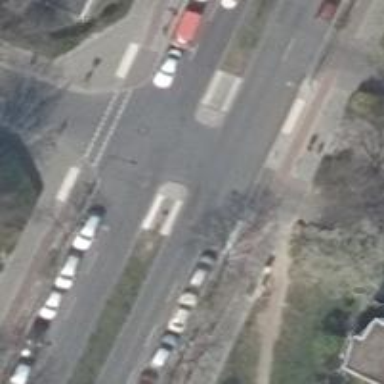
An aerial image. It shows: Uncontrolled footway crossing with pedestrian island.